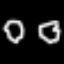
Label: octagon